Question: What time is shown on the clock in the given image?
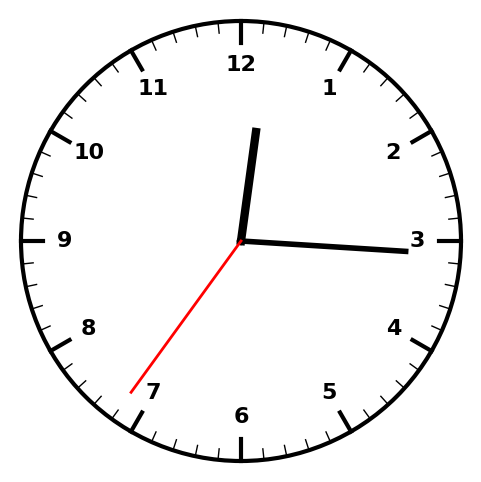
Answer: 12:15:36